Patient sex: F
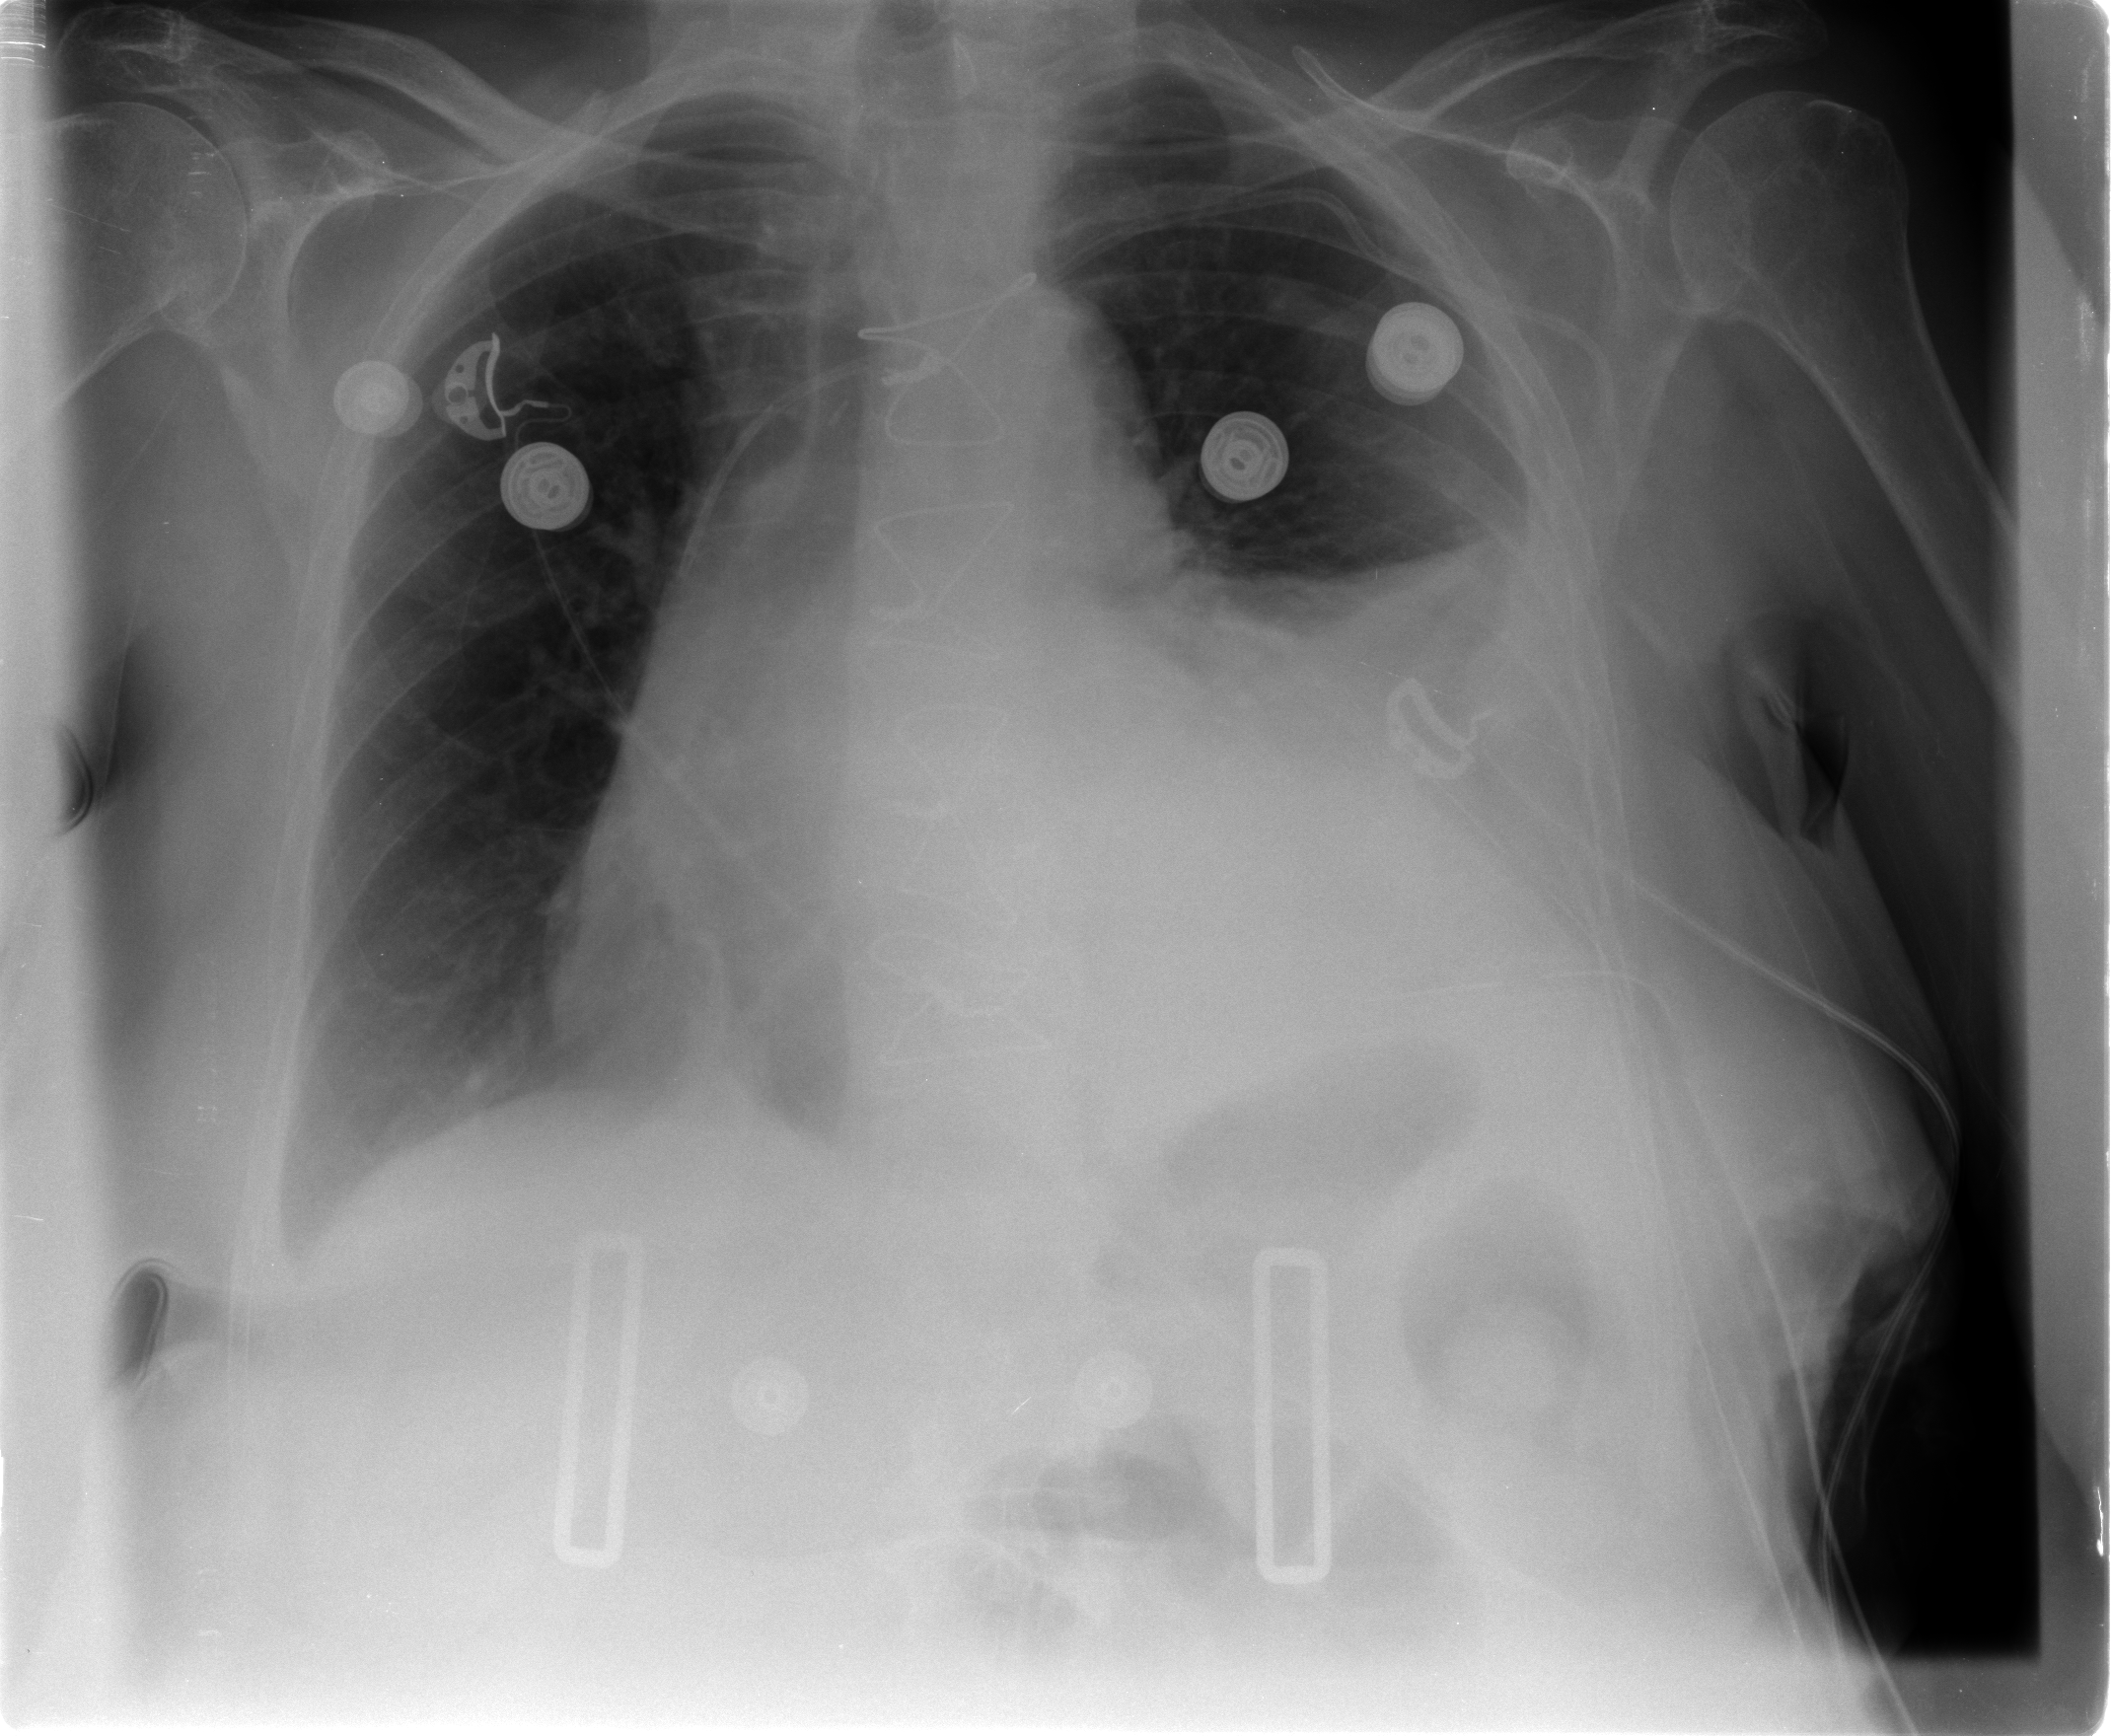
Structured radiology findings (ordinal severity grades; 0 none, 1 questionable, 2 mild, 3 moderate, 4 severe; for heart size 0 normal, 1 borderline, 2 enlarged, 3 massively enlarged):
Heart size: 3
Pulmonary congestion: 0
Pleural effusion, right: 0
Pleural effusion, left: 3
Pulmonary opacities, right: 0
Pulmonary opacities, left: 0
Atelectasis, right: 0
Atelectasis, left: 3